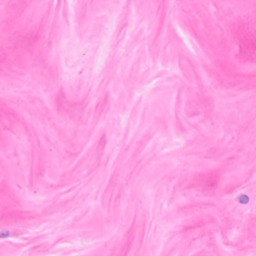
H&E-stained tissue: Breast